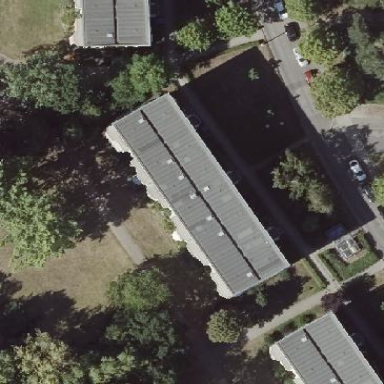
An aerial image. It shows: Building with apartments and flat roof.